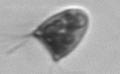
Label: Balanion